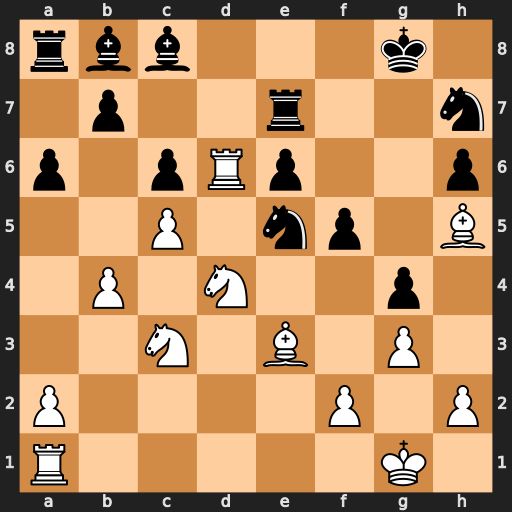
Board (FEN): rbb3k1/1p2r2n/p1pRp2p/2P1np1B/1P1N2p1/2N1B1P1/P4P1P/R5K1
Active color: w
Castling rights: -
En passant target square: -
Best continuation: Rd8+ Kg7 Rxc8